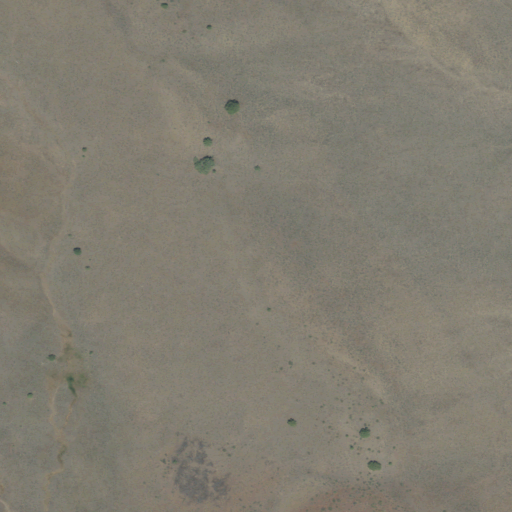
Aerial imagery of valley in Oregon named Dry Valley containing only shrub